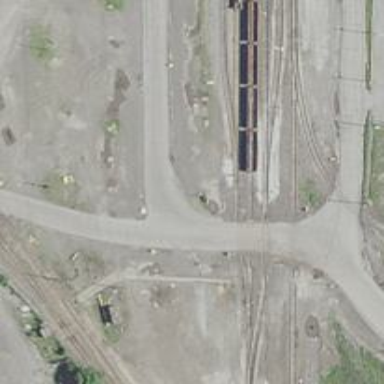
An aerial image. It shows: Railway level crossing.